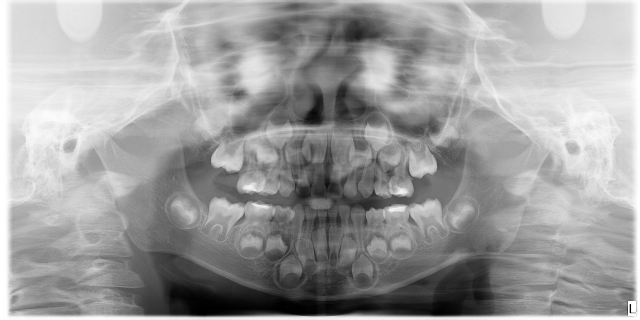
child